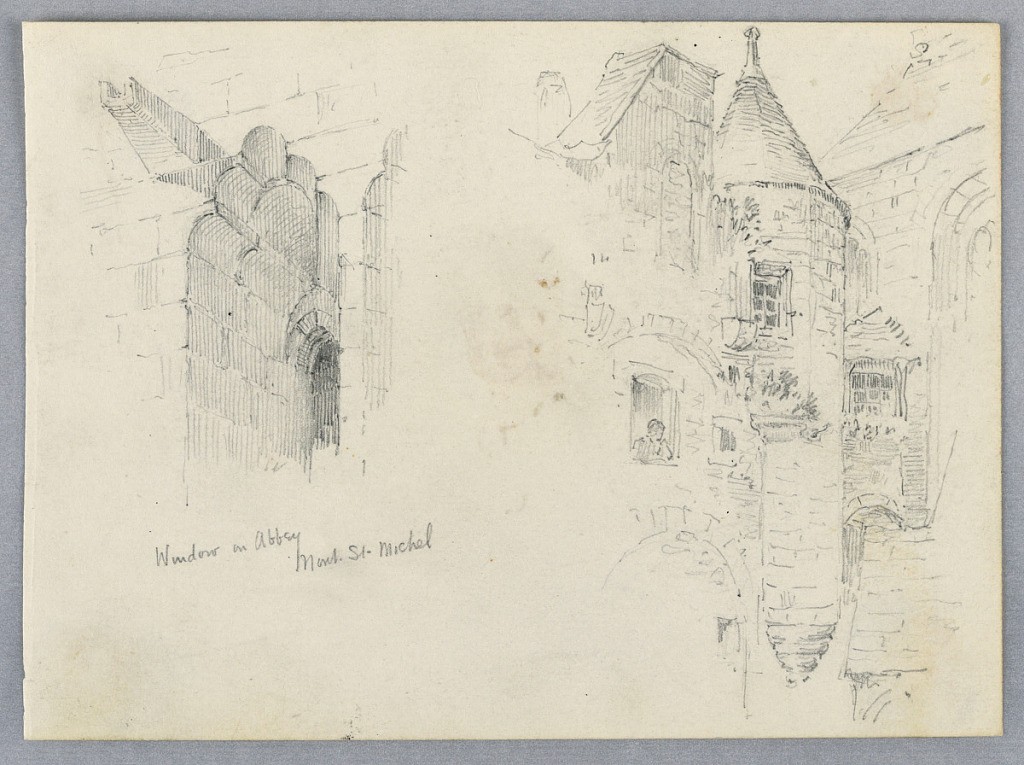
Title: Architectural Details
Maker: Arnold William Brunner, American, 1857–1925
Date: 1883
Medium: Graphite on paper
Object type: Drawing
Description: Left, gothic window. Right, turret joining two buildings on either side. Various windows, left figure looking out of window, arched doorway below.